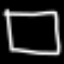
Label: square